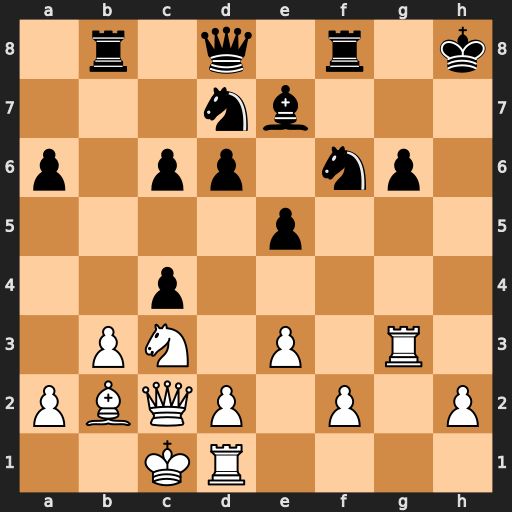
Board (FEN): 1r1q1r1k/3nb3/p1pp1np1/4p3/2p5/1PN1P1R1/PBQP1P1P/2KR4
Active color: w
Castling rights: -
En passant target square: -
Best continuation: Qxg6 Rf7 Qxf7